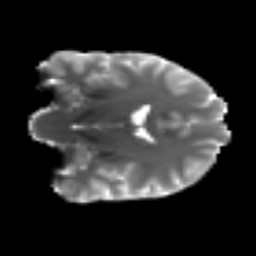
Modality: T2w
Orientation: coronal
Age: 29
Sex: female
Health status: ill
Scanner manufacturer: siemens
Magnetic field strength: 3 T
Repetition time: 6.5 s
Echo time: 0.062 s